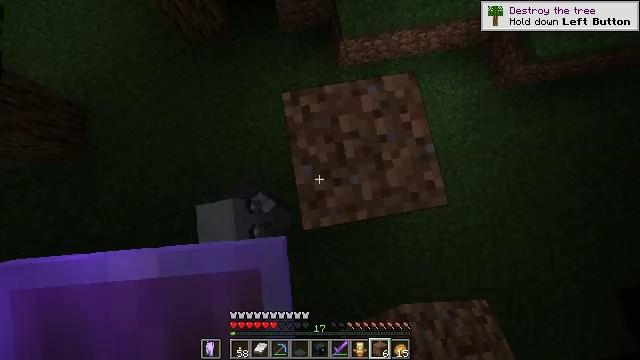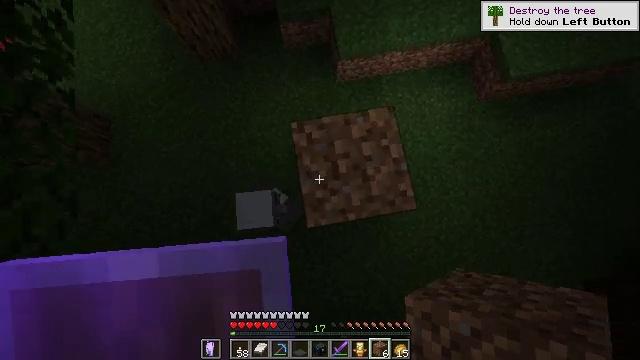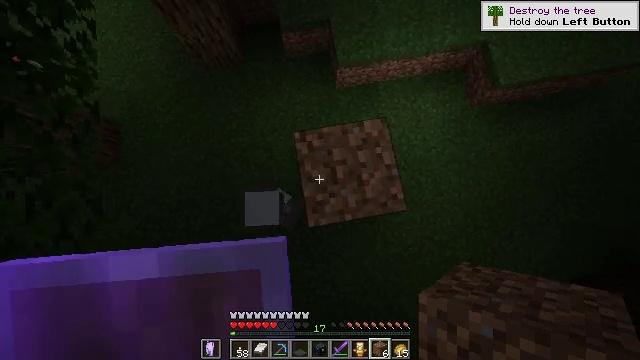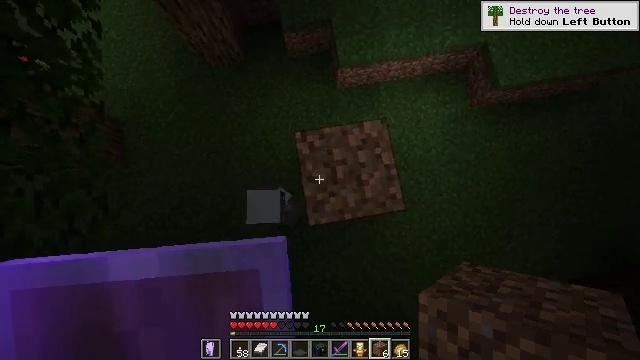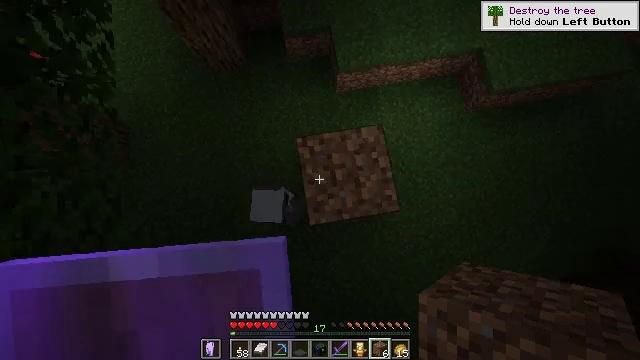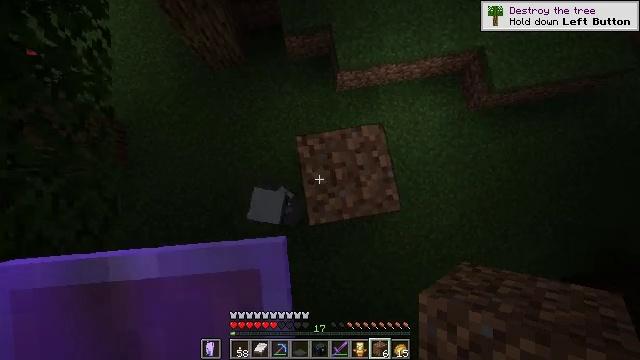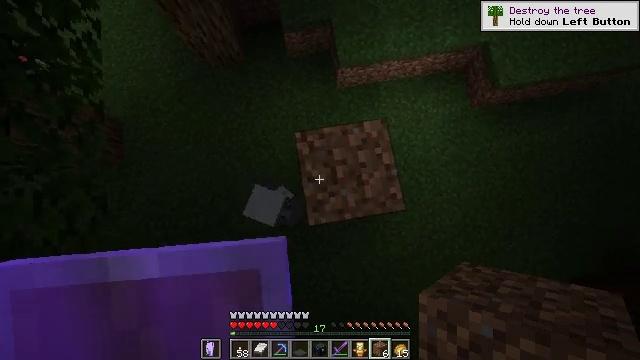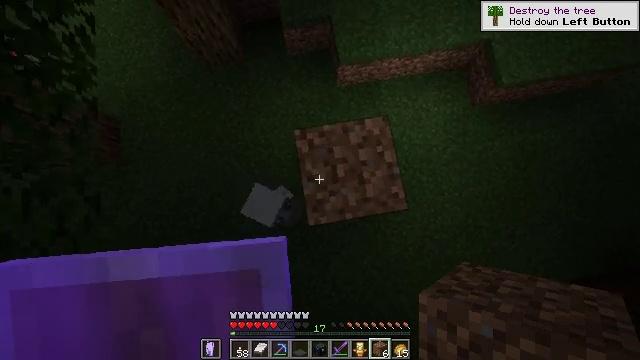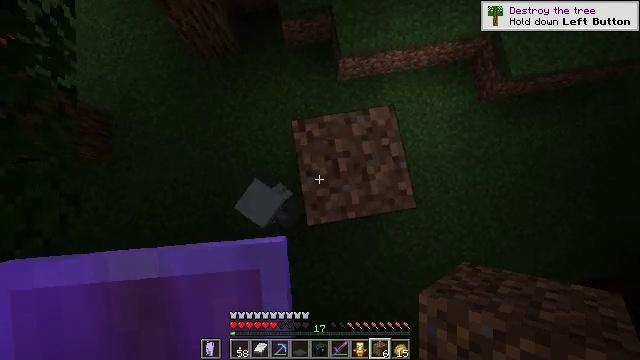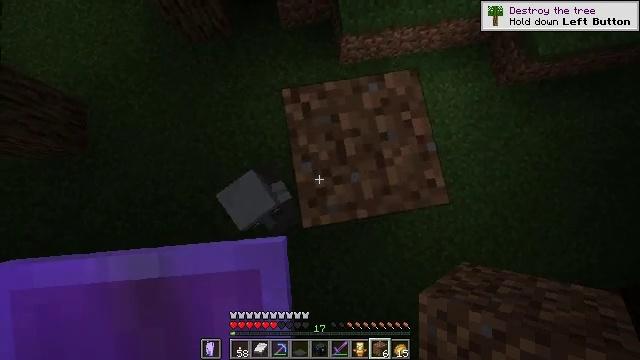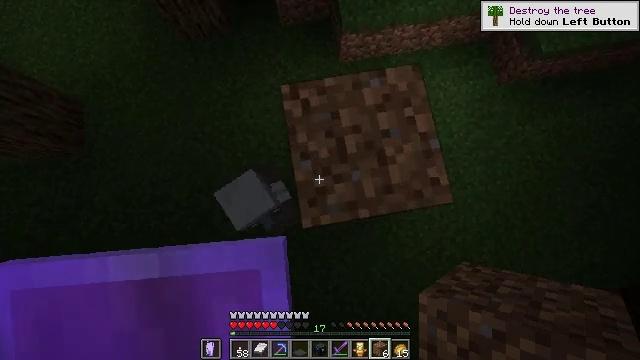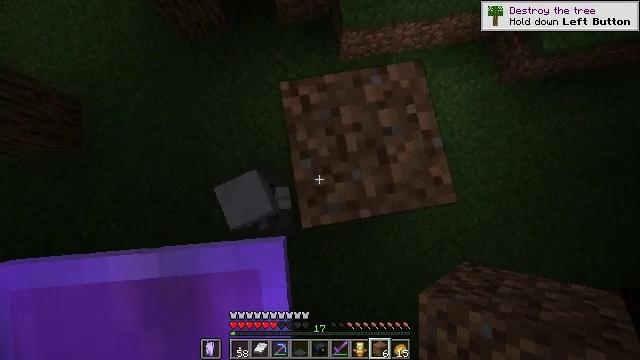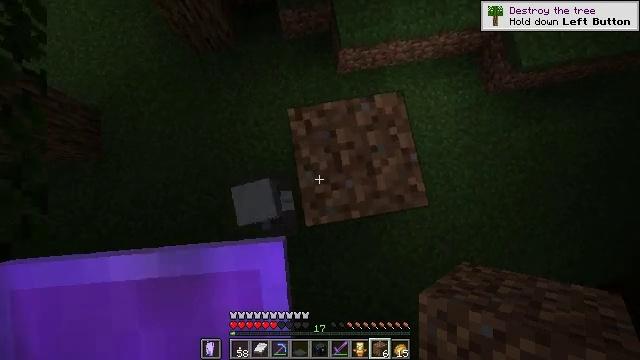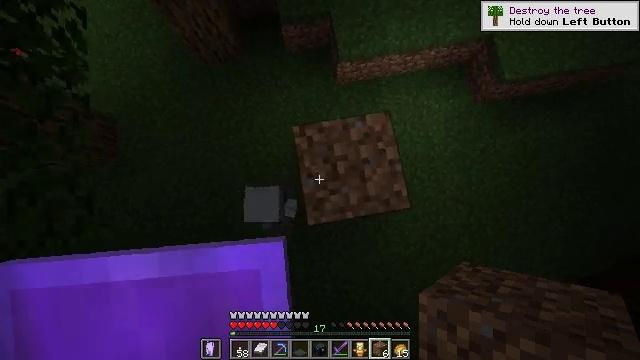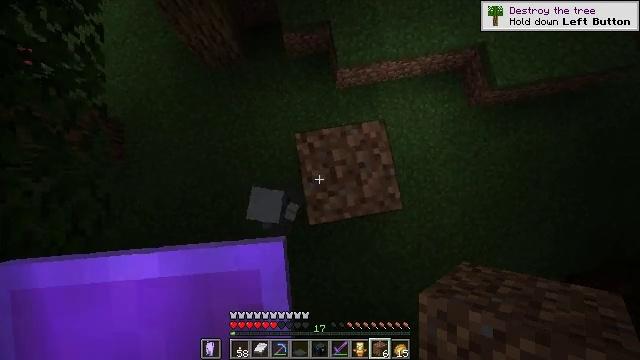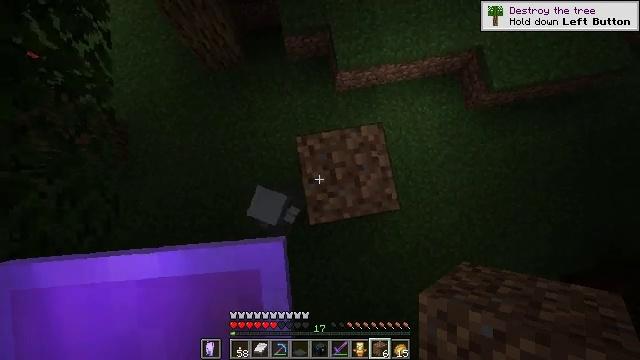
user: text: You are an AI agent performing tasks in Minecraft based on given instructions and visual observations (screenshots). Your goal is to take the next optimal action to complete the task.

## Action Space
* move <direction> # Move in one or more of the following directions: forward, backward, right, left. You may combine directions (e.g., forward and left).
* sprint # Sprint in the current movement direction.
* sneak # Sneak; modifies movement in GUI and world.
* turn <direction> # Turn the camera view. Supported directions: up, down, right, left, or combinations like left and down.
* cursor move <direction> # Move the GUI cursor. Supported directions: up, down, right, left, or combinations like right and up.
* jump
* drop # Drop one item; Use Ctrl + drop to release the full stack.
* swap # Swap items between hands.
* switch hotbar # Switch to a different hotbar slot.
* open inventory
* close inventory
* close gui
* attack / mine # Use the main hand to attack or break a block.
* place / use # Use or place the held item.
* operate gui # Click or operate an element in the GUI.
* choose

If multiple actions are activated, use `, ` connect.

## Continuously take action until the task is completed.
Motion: motion action
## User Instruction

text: Combat the vindicator.
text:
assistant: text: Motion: jump
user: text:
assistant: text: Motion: jump
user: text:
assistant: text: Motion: jump
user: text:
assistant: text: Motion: jump
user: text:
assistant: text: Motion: jump
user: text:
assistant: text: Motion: jump
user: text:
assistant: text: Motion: use / place, jump
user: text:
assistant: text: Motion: use / place, jump
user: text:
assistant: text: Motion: use / place, jump
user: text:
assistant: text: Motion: use / place, jump
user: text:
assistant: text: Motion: jump
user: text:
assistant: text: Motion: jump
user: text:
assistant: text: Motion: jump
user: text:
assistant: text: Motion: jump
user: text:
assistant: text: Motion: jump
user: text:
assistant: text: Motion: jump
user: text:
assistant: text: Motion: jump
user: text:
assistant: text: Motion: jump
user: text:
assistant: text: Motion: jump
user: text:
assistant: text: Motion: use / place, jump
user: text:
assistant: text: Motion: use / place, jump
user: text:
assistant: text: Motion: use / place
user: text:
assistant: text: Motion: no_op
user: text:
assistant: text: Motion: no_op
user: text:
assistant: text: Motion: no_op
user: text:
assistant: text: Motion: no_op
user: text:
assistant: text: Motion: turn left
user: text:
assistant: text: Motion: turn left
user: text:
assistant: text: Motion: turn left
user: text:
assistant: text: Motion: turn left and down